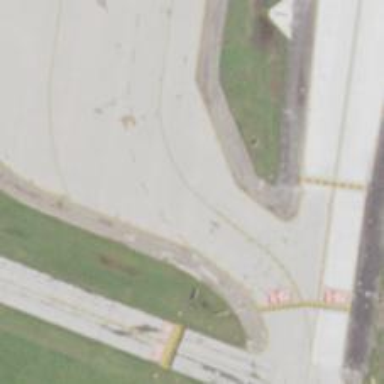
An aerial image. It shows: Image of taxiway at airport.